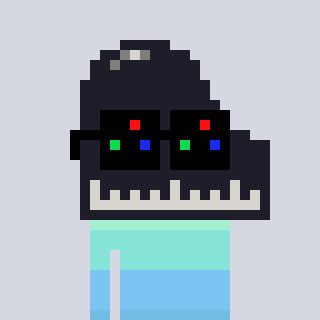
a pixel art character with square black sunglasses, a piano-shaped head and a foggrey-colored body on a cool background